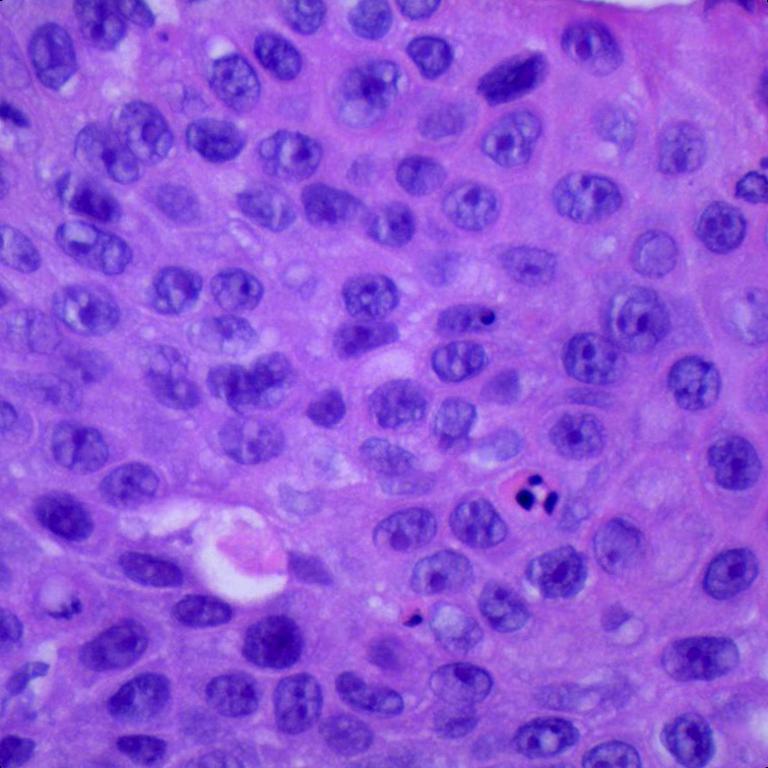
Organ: lung
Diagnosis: squamous carcinomas